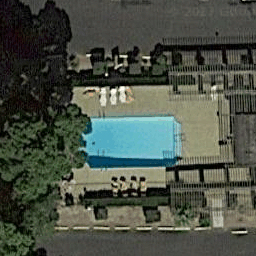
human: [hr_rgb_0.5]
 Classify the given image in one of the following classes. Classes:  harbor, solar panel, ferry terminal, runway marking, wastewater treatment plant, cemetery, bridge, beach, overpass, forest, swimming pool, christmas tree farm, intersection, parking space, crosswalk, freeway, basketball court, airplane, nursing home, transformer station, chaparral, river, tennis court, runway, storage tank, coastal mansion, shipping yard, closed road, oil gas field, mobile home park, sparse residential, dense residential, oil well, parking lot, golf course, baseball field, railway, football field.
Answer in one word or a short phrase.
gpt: swimming pool